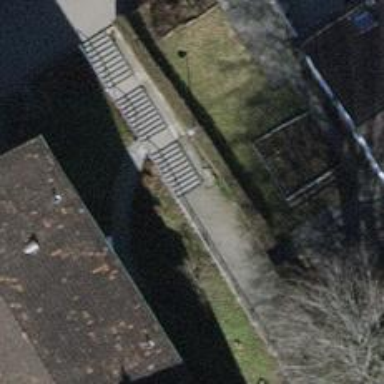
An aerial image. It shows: Asphalt steps along the road.